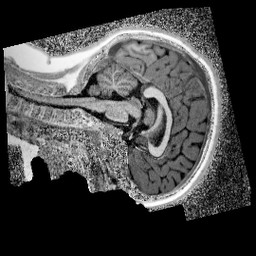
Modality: UNIT1_denoised
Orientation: sagittal
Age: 11
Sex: female
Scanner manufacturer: siemens
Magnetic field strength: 3 T
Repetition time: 4 s
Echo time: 0.00299 s